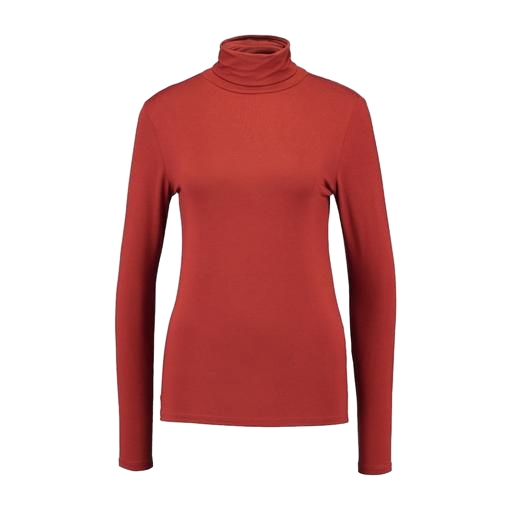
multicolor vero moda rust high neck blouse, high-neck top, red turtle neck, white background